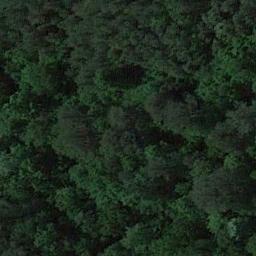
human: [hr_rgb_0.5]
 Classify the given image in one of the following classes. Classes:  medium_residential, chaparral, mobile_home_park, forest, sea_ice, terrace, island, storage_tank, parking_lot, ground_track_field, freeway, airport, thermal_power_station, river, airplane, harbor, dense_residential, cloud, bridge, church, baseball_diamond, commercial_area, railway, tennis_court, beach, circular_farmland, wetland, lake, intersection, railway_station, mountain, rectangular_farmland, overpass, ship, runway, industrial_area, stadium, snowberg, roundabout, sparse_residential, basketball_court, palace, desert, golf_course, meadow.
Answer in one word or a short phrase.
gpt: forest